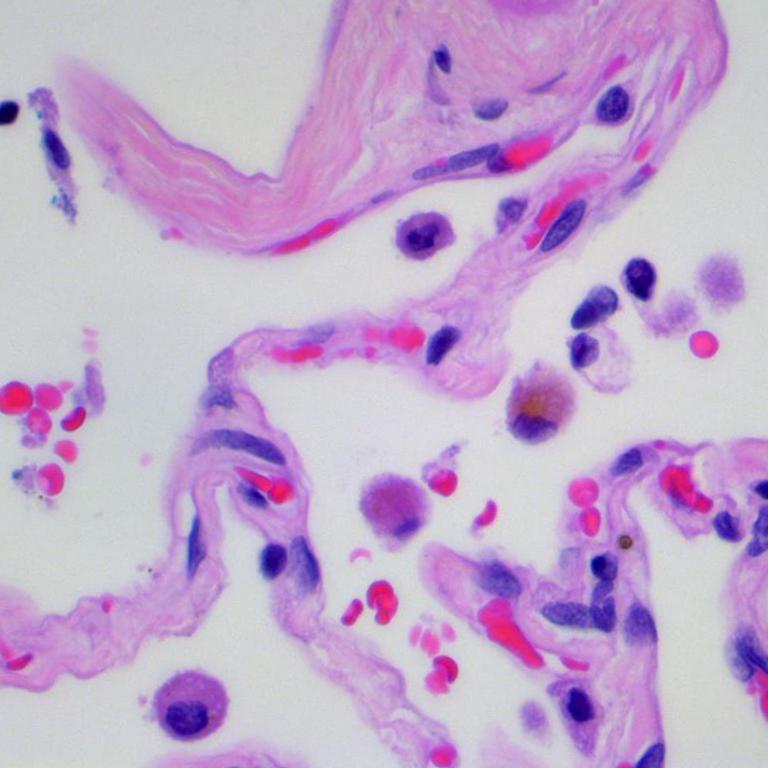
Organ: lung
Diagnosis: benign